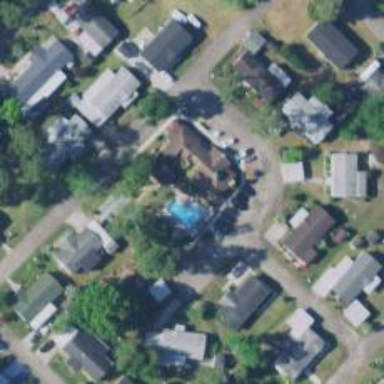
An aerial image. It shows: Neighborhood.